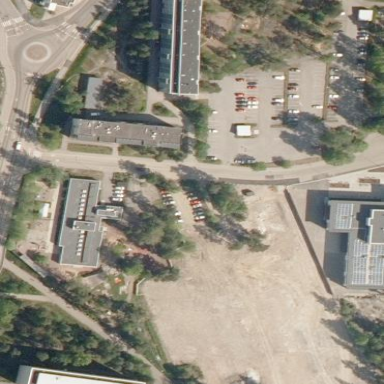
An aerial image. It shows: Kindergarten.